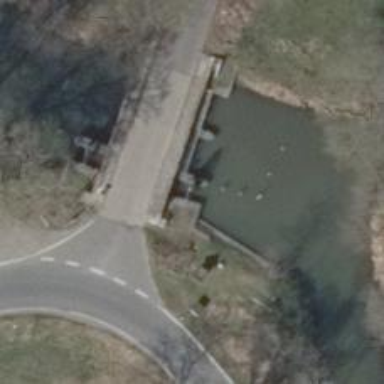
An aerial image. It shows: Lock gate along waterway.